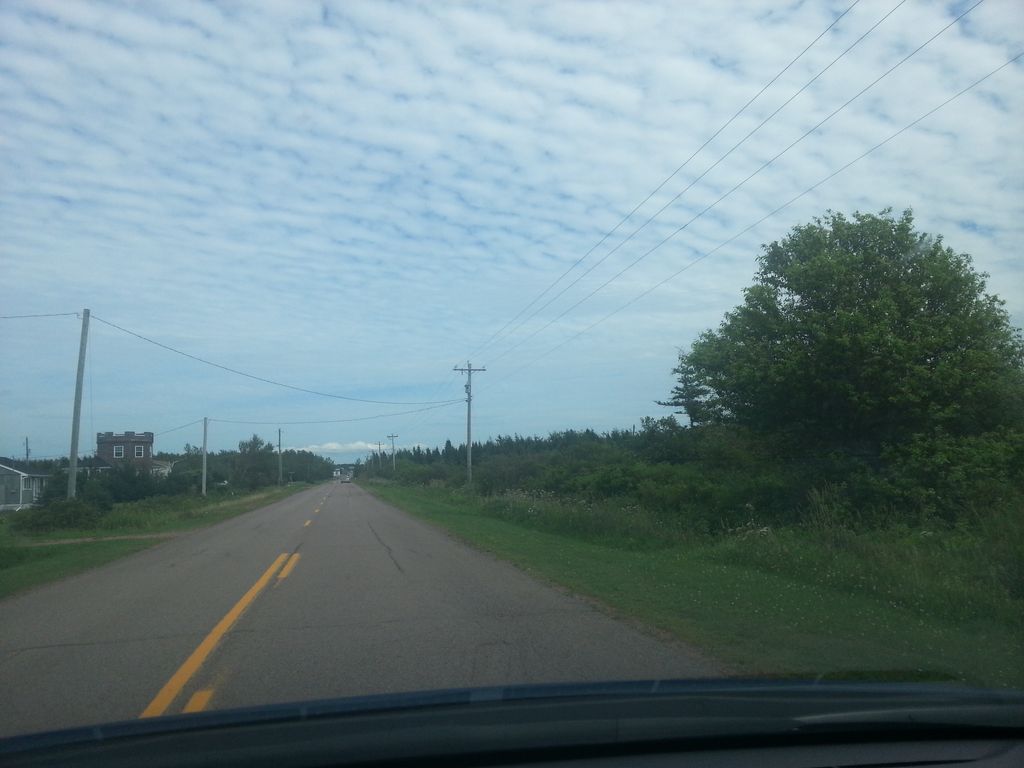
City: charlottetown